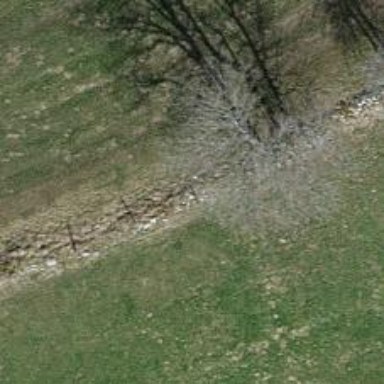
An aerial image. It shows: Wall made of dry stone.